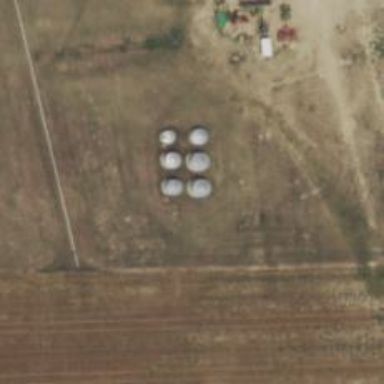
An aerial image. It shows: Silo.